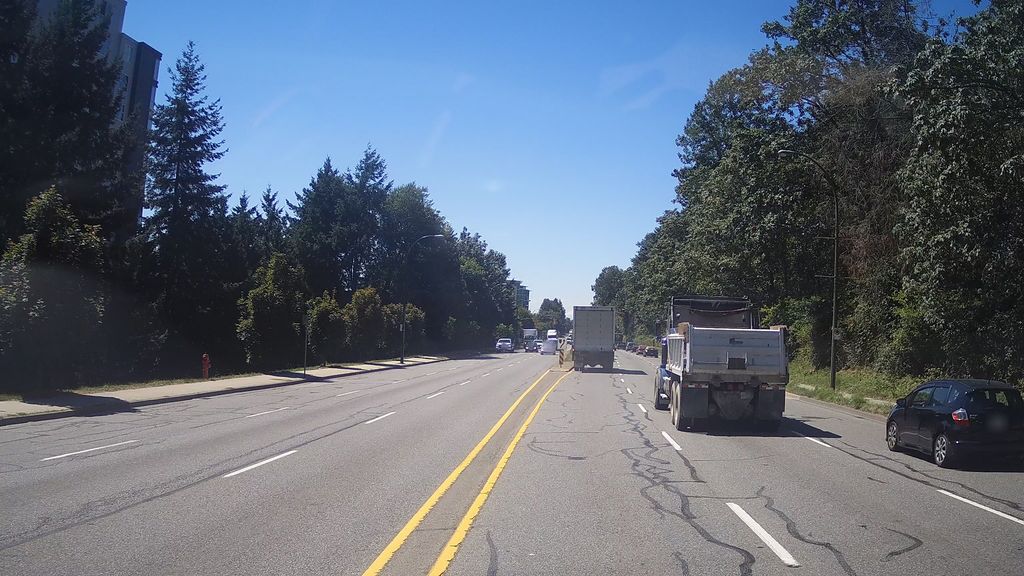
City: vancouver